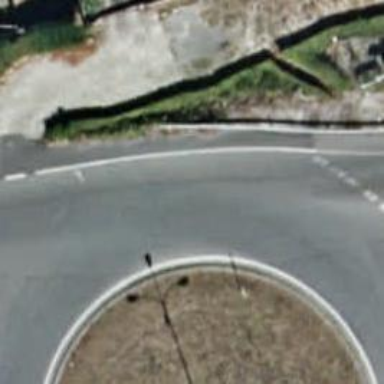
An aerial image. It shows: Secondary road leading to roundabout.